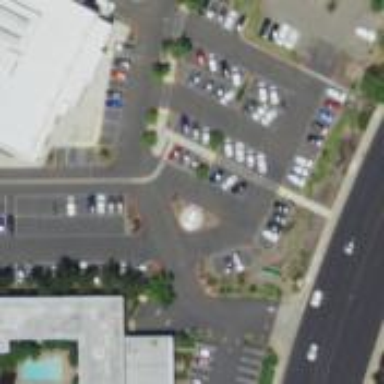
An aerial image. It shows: Car rental facility.